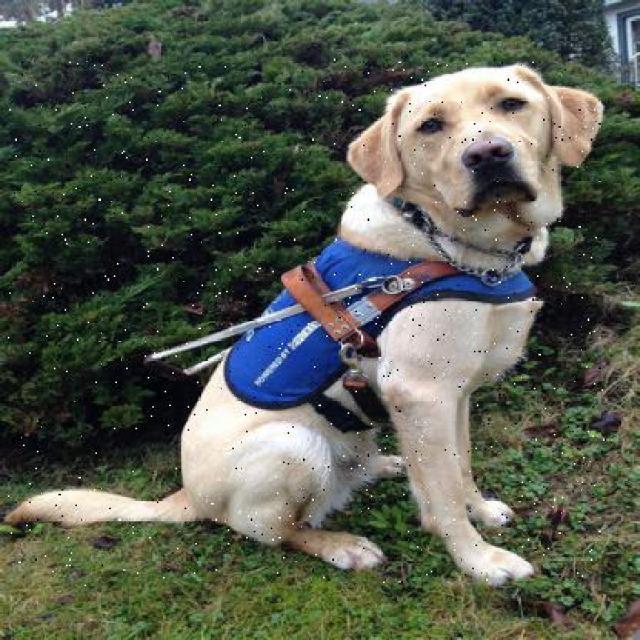
Healthy canine skin — no visible lesions, inflammation, or abnormalities. The skin and coat appear normal.